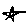
Label: star